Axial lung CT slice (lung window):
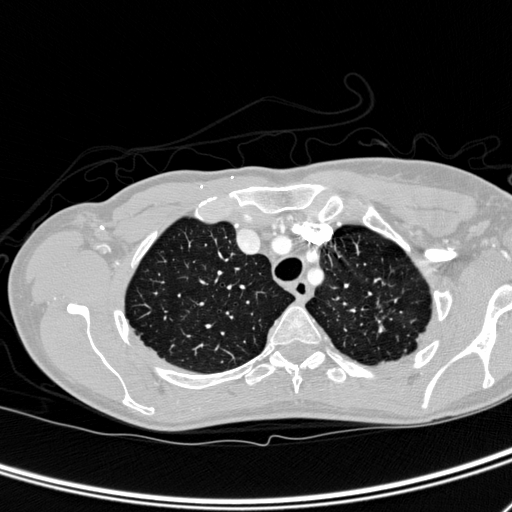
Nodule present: no